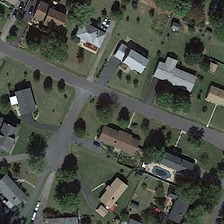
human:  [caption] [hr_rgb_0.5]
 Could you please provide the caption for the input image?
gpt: many buildings and many green trees are in a medium residential area .

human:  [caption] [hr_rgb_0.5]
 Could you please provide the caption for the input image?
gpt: many buildings and many green trees are in a medium residential area .

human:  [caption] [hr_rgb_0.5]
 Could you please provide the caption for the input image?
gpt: many buildings and many green trees are in a medium residential area .

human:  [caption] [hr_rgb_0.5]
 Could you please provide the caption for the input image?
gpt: many buildings and many green trees are in a medium residential area .

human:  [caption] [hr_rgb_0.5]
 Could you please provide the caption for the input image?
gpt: many buildings and many green trees are in a medium residential area .